Question:
Where can I catch the error that is displayed in the report viewer, since this isn't code generated by me?
Particularly, I want to find out which Object is not set to an instance.
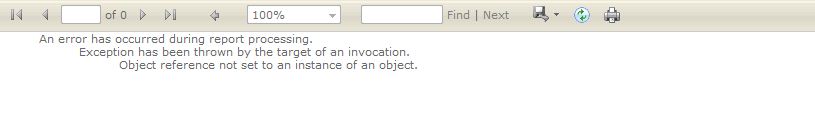
Answer: In the .aspx page, add an event handler OnReportError to the ReportViewer element:
'''
<rsweb:ReportViewer ID="ReportViewer1" runat="server" Font-Names="Verdana" Font-Size="8pt" InteractiveDeviceInfos="(Collection)" style="margin-top: 0px" WaitMessageFont-Names="Verdana" WaitMessageFont-Size="14pt" Width="817px" Height="554px"
OnReportError="ReportErrorEventHandler">
<LocalReport ReportPath="App_Code\Session_subclasses\CustomerPortal\SGTSAssetCatalog.rdlc">
<DataSources>
<rsweb:ReportDataSource DataSourceId="ObjectDataSource1"
Name="DataSet1" />
</DataSources>
</LocalReport>
</rsweb:ReportViewer>
'''
In the .aspx.cs page add a Method to handle the event. The event contains the Exception under e.Exception:
'''
public void ReportErrorEventHandler(Object sender, ReportErrorEventArgs e)
{
throw e.Exception;
}
'''
After following the path of InnerExceptions it turned out for me, that the connection string specified in the DataSet existed in my development environment, but not in the test environment... took long enough to get to the bottom of this simple issue -.-